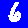
Digit: 6